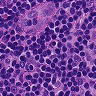
Metastatic tissue present: no